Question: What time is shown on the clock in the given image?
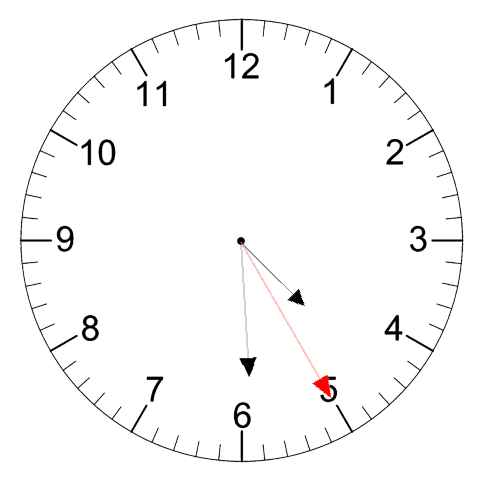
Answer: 04:29:25